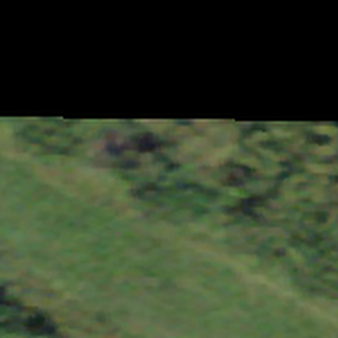
Label: other